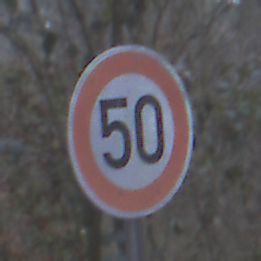
Verkehrszeichen: Geschwindigkeit50
Umgebung: Outdoor, Nature
Tageszeit: MorningAfternoon
Wetter: Overcast
Licht: Natural
Jahreszeit: Winter
Kontrast: LowContrast